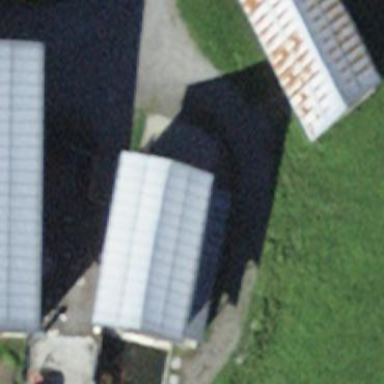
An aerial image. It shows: Farmyard area.